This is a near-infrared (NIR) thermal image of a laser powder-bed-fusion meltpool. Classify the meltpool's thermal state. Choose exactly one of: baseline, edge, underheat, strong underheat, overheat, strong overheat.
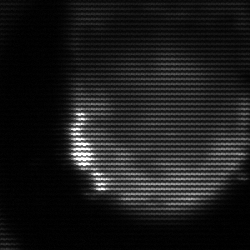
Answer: edge